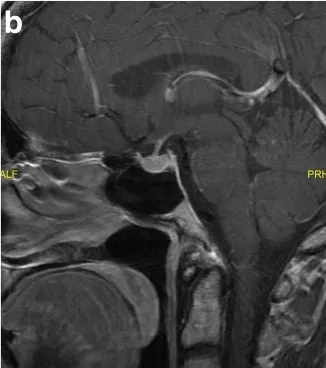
Pituitary MRI Coronal View. B; Sagittal view.
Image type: radiology (mri)